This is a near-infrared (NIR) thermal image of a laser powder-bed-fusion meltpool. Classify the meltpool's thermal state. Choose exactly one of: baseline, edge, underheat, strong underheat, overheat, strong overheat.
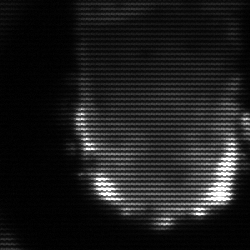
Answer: baseline